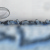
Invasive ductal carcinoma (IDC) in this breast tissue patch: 0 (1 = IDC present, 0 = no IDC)